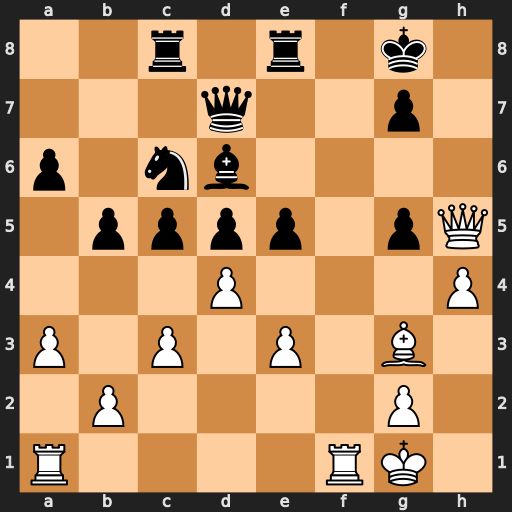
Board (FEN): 2r1r1k1/3q2p1/p1nb4/1pppp1pQ/3P3P/P1P1P1B1/1P4P1/R4RK1
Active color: w
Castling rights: -
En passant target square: -
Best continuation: hxg5 Re6 g6 Rxg6 Qxg6